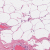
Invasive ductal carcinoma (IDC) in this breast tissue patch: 0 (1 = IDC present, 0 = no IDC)